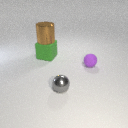
large brown metal cylinder above large green rubber cube